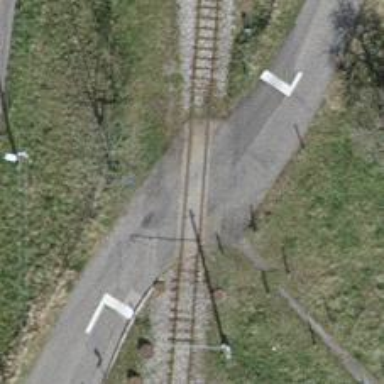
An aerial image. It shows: Level crossing along the railway.